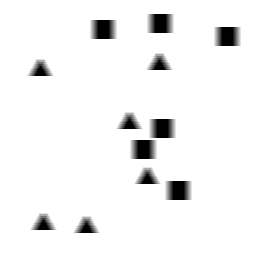
Squares: 6
Triangles: 6
Stars: 0
Total shapes: 12